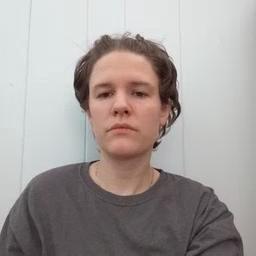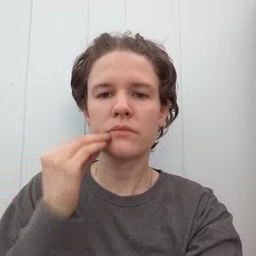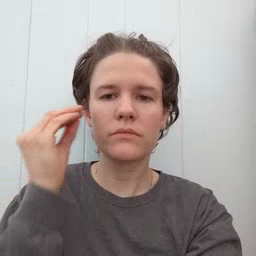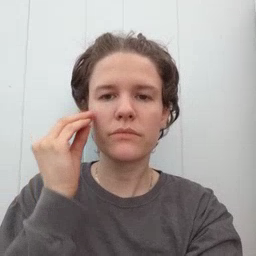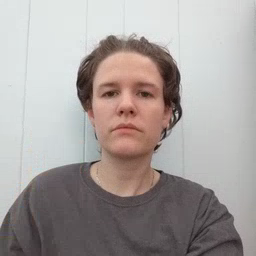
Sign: home